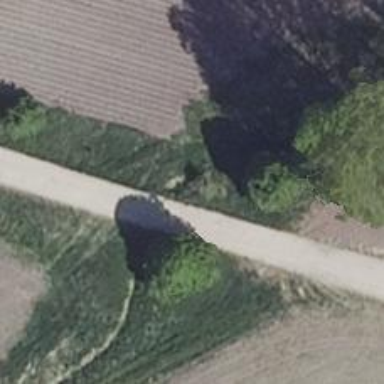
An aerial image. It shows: Culvert tunnel.